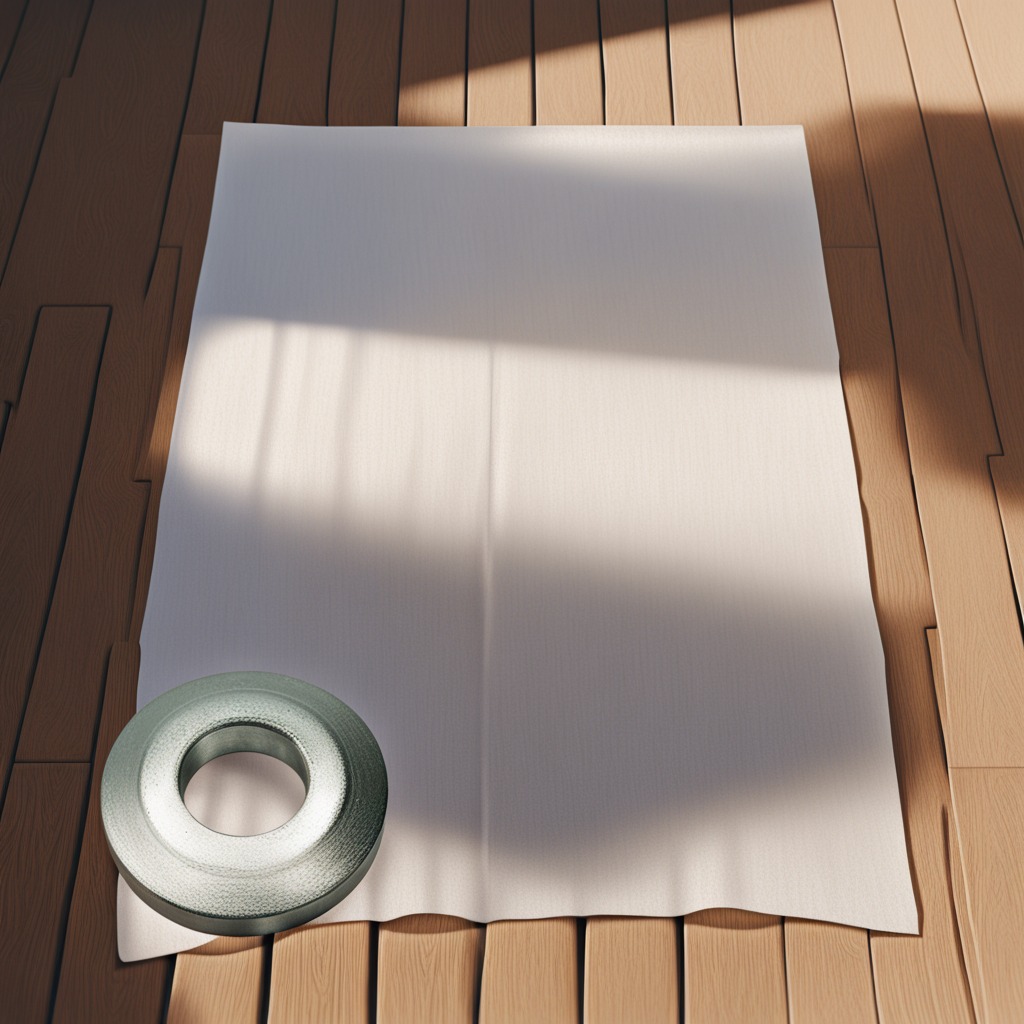
A flat metal washer lies on a wooden table.